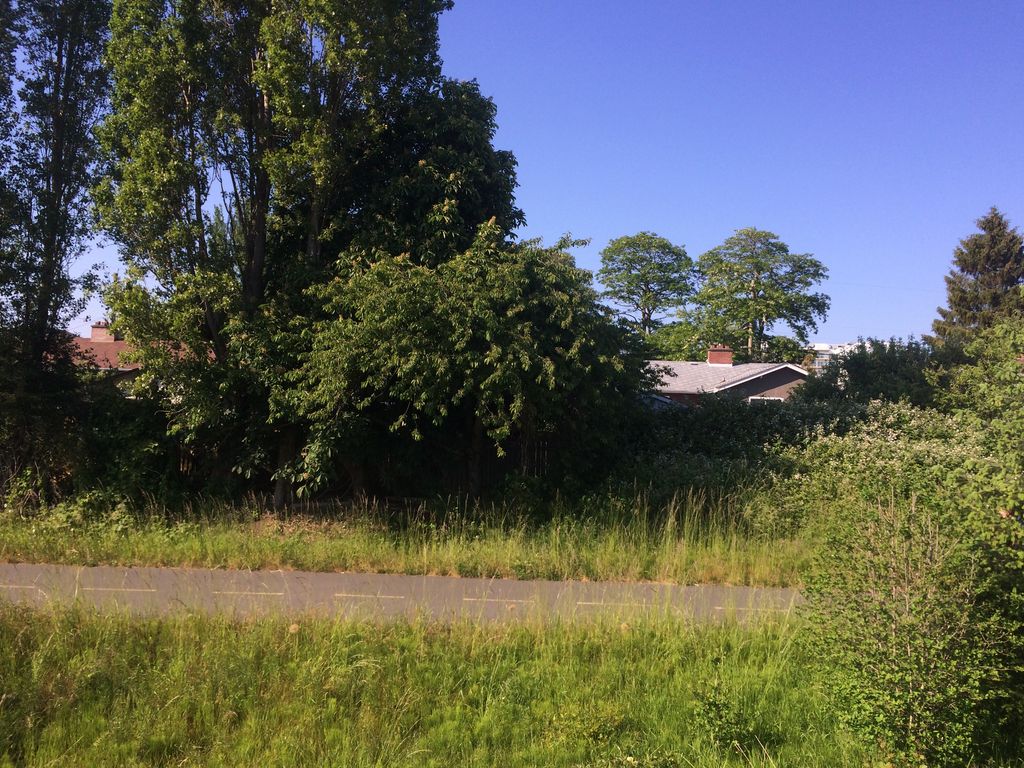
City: victoria